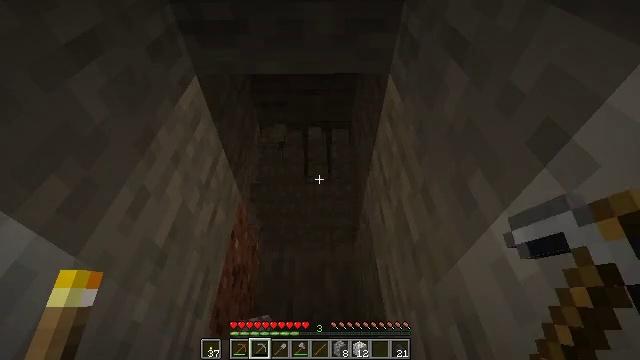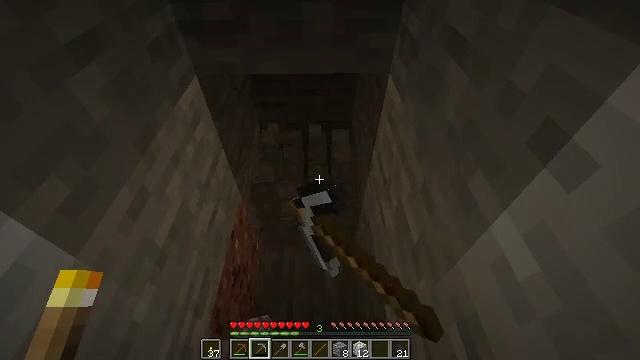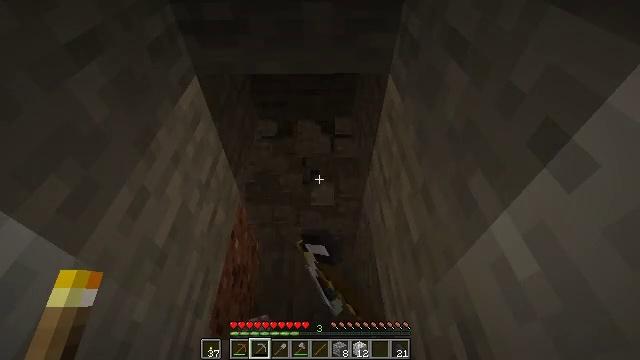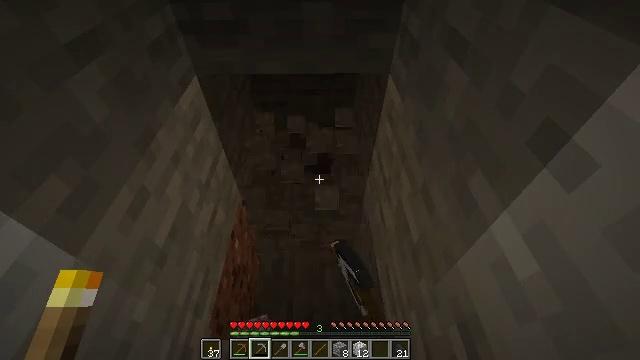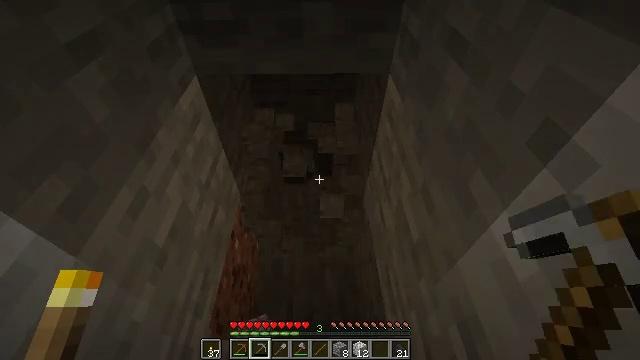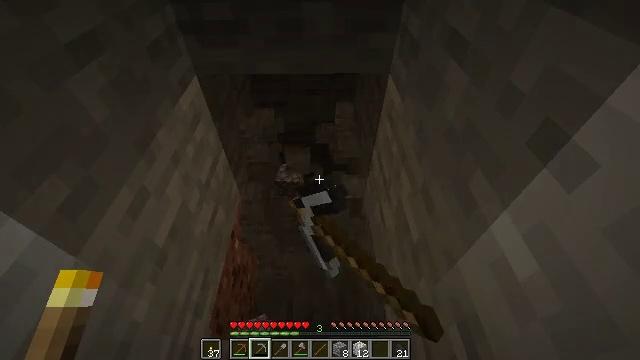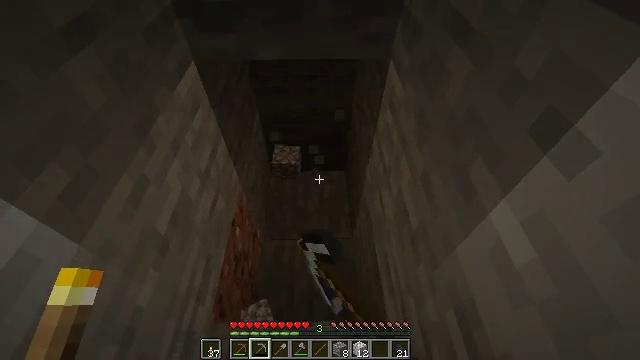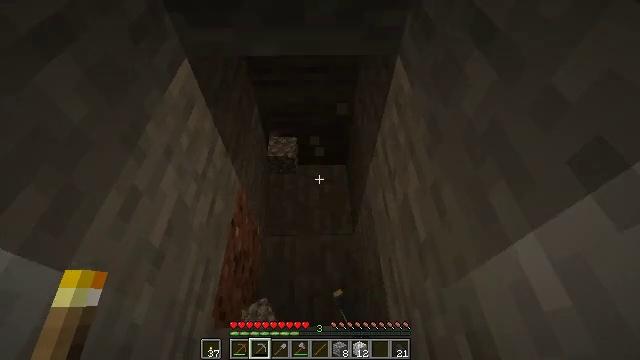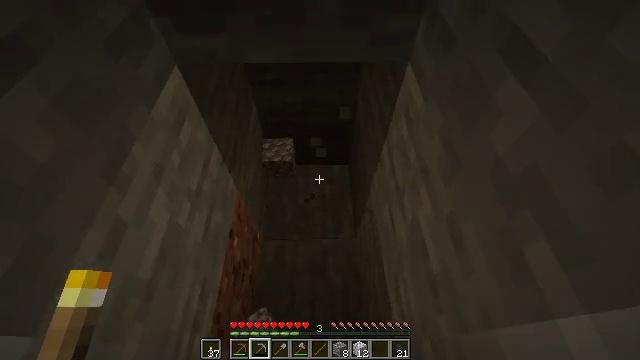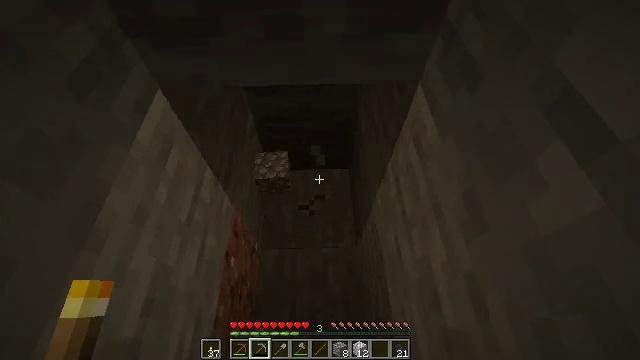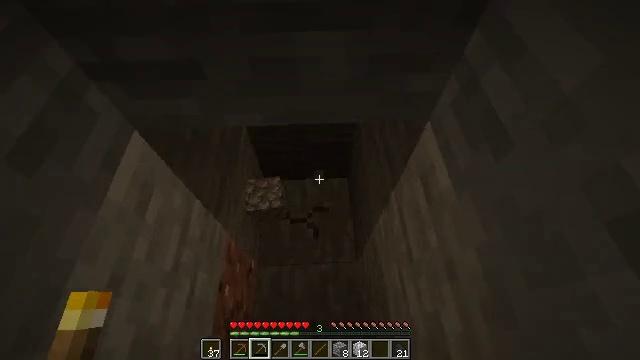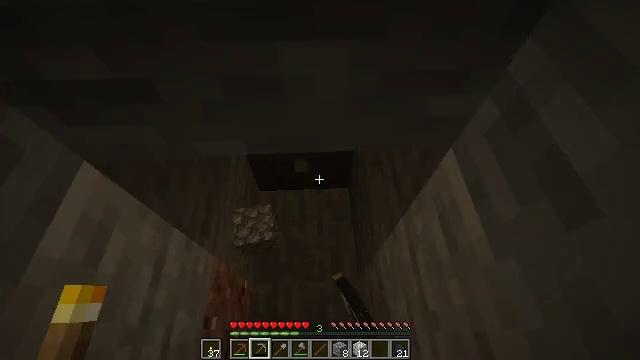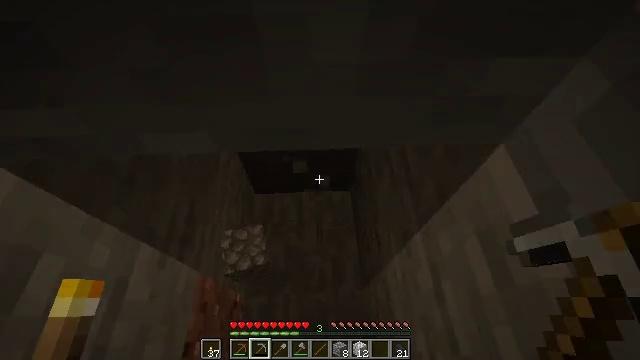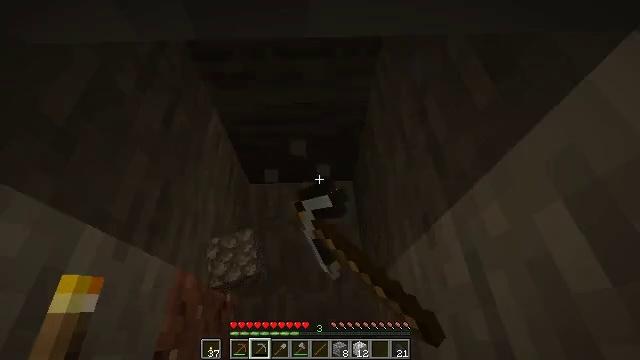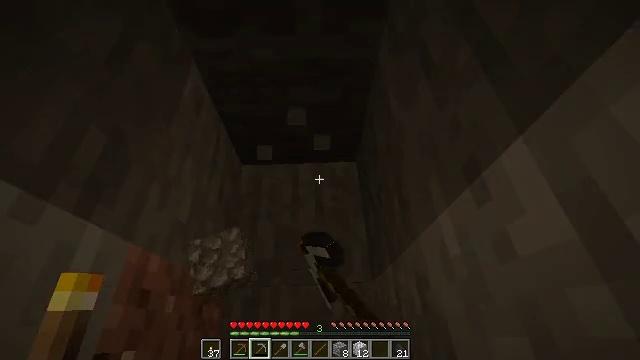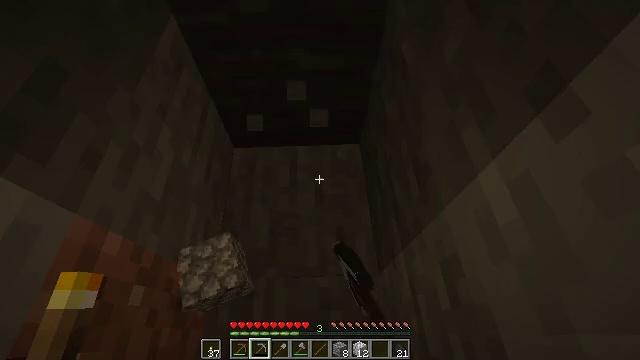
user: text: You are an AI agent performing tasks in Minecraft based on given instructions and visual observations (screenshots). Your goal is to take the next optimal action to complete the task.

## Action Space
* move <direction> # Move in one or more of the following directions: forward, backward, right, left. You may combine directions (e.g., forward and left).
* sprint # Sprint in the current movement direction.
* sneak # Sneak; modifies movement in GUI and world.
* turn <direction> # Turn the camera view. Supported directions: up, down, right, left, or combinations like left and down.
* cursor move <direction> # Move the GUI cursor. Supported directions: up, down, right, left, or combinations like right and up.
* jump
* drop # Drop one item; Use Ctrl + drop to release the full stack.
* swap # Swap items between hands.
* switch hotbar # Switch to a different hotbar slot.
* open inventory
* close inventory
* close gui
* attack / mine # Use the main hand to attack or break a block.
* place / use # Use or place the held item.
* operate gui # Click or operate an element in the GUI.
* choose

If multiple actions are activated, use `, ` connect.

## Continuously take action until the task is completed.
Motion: motion action
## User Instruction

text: Collect stone from the mine.
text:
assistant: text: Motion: attack / mine
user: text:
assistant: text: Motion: attack / mine
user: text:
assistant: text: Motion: attack / mine
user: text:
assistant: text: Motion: attack / mine
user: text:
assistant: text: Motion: attack / mine
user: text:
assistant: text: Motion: move forward, turn down, attack / mine
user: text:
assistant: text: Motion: move forward, turn down, attack / mine
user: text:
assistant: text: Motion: move forward, turn down, attack / mine
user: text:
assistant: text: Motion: move forward, turn down, attack / mine
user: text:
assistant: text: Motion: move forward, turn down, attack / mine
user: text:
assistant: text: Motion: move forward, attack / mine
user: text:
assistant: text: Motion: move forward, attack / mine
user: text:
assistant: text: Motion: attack / mine
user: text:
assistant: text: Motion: attack / mine
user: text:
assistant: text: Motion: attack / mine
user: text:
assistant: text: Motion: attack / mine
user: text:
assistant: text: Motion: attack / mine
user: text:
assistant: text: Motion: attack / mine
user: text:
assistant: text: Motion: attack / mine
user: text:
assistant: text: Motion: attack / mine
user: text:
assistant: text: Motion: attack / mine
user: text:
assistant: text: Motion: attack / mine
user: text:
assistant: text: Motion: attack / mine
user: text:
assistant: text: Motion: attack / mine
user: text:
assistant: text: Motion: attack / mine
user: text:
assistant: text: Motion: attack / mine
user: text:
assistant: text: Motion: attack / mine
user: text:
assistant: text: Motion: attack / mine
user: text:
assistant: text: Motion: attack / mine
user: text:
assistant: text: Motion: turn up, attack / mine